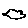
Label: cloud